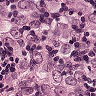
Metastatic tissue present: yes